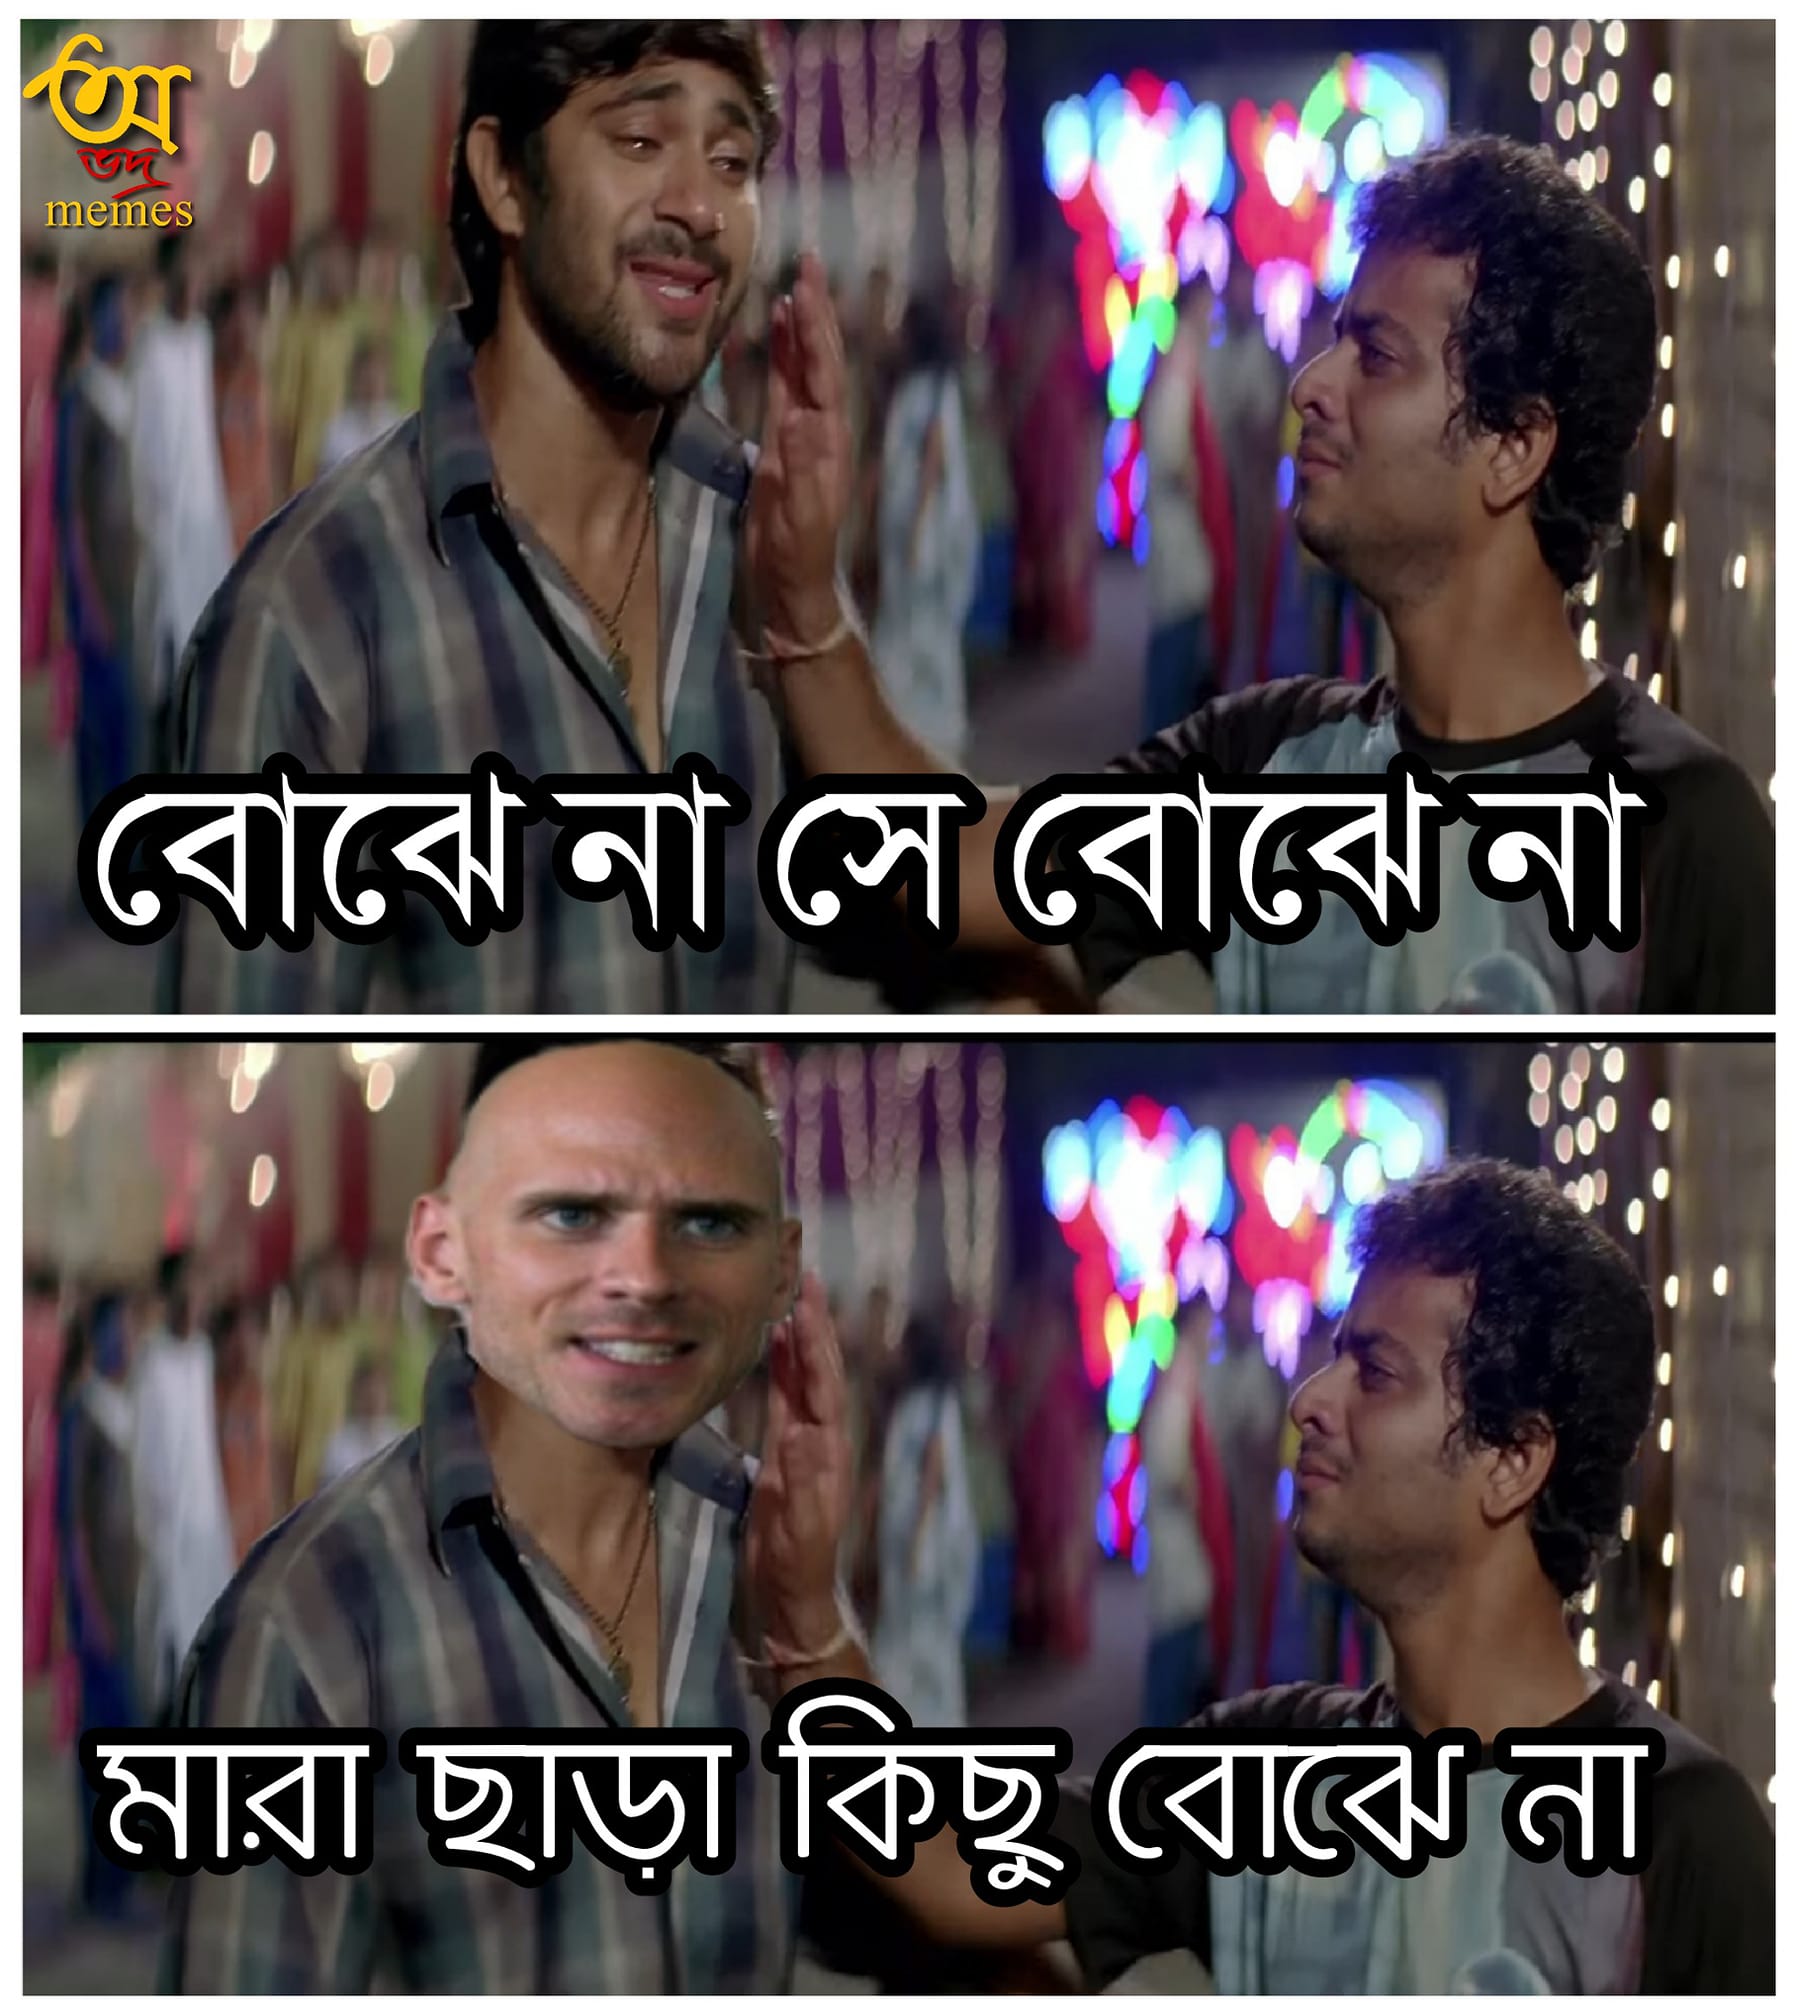
Caption: বোঝে না সে বোঝে না    মারা ছাড়া কিছু বোঝে না
Label: non-hate